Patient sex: F
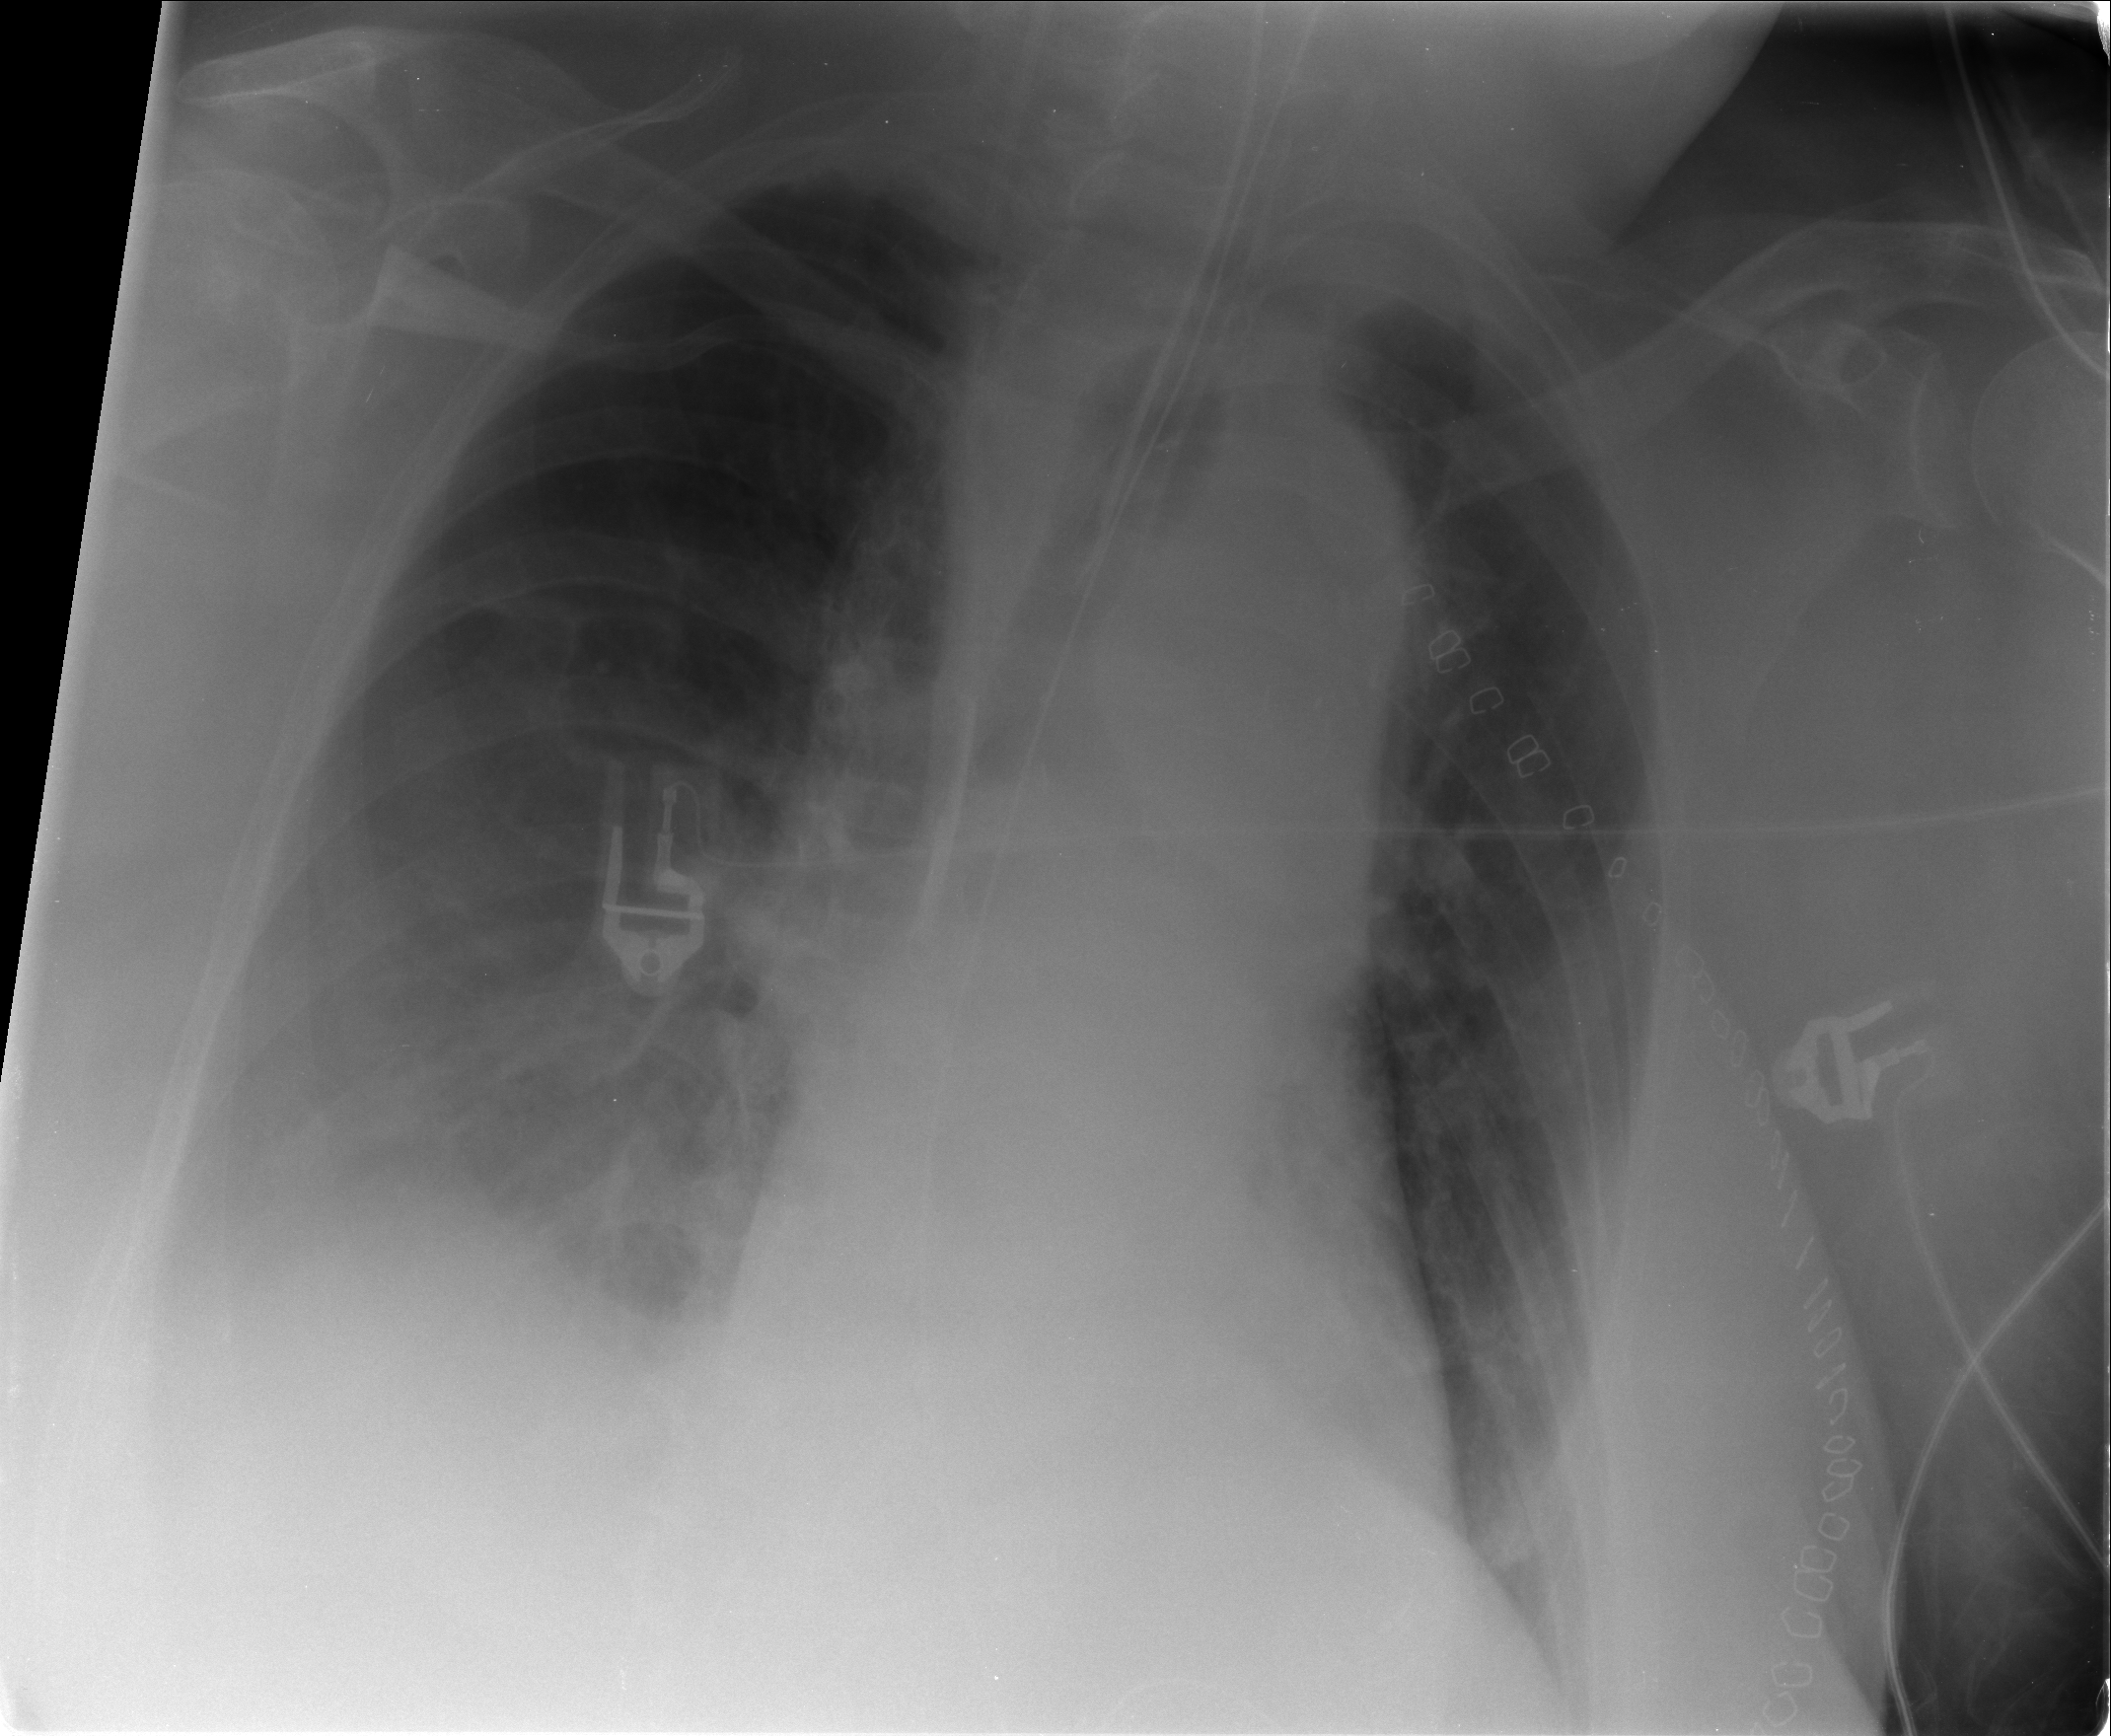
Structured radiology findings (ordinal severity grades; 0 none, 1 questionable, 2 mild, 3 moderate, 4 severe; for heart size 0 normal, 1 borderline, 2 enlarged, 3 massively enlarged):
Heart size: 2
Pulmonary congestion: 0
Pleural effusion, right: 2
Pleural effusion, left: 0
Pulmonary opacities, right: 0
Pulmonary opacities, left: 0
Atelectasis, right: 2
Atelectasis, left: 2